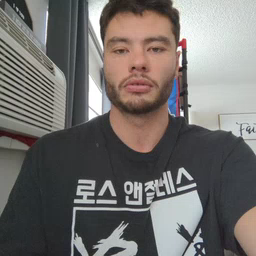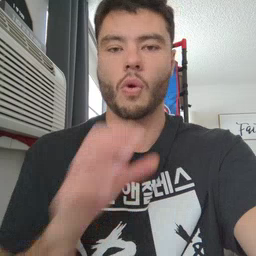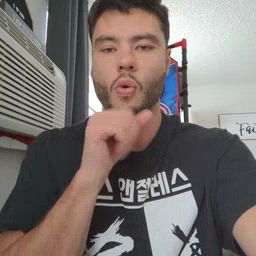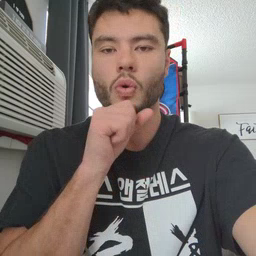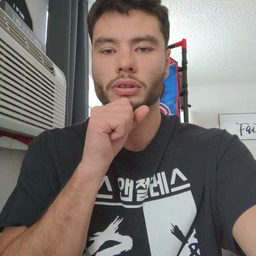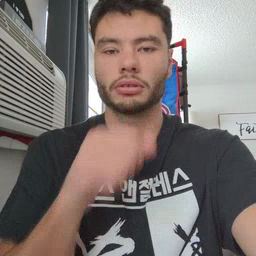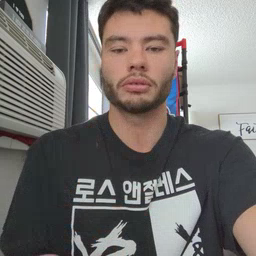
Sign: orange